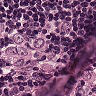
Metastatic tissue present: yes